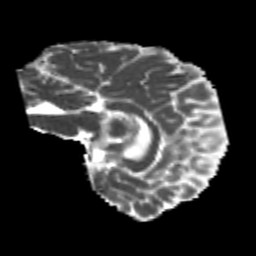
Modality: MD
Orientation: sagittal
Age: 20
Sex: female
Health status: healthy
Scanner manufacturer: philips
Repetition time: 7.387 s
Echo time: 0.08599 s